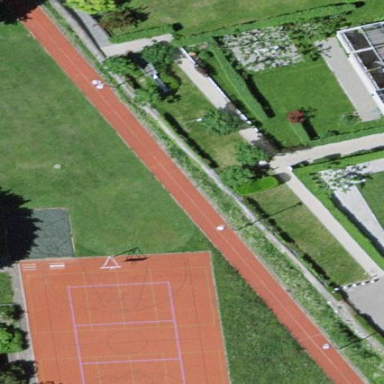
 designed for leisure and sports activities."